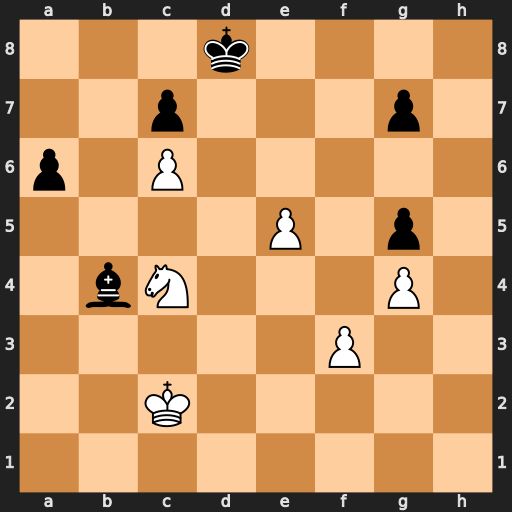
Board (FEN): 3k4/2p3p1/p1P5/4P1p1/1bN3P1/5P2/2K5/8
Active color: w
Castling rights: -
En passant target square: -
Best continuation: Ne3 a5 Nd5 Bc5 Kb3